Question: I'm trying to create a spot light that illuminates a cube. The surface underneath should then show a shadow. Unfortunately I wasn't able to achieve this. The light ignores the cube and casts the light on both - the surface and the cube - regardless that the cube is in the way.
How it looks like:

The code, I just set castsShadow to YES on every node for testing, but nothing so far helped:
'''
BOOL shadows = YES;
_baseNode.castsShadow = shadows;
_scene.rootNode.castsShadow = shadows;
SCNBox *box = [SCNBox boxWithWidth: 50 height: 50 length: 50 chamferRadius: 10];
box.firstMaterial.diffuse.contents = [UIColor colorWithRed: 0.0 green:0.0 blue: 0.8 alpha: 1.0];
box.firstMaterial.doubleSided = YES;
SCNNode *boxNode = [SCNNode nodeWithGeometry: box];
boxNode.position = SCNVector3Make(100, 100, 100);
boxNode.castsShadow = shadows;
[_baseNode addChildNode: boxNode];
SCNBox *plane = [SCNBox boxWithWidth: 1000 height:1000 length: 40 chamferRadius: 10];
plane.firstMaterial.diffuse.contents = [UIColor colorWithWhite: 0.2 alpha: 1.0];
SCNNode *planeNode = [SCNNode nodeWithGeometry: plane];
planeNode.position = SCNVector3Make(100, 100, 0);
planeNode.castsShadow = shadows;
[_baseNode addChildNode: planeNode];
SCNNode *lightNode = [SCNNode node];
lightNode.light = [SCNLight light];
lightNode.light.type = SCNLightTypeSpot;
lightNode.light.spotInnerAngle = 0;
lightNode.light.spotOuterAngle = 45;
lightNode.light.shadowRadius = 10.0;
lightNode.light.zFar = 10000;
lightNode.light.shadowColor = [UIColor colorWithRed: 0.0 green: 1.0 blue:0.0 alpha: 1.0];
lightNode.castsShadow = shadows;
lightNode.position = SCNVector3Make(100, 100, 170);
[_baseNode addChildNode:lightNode];
SCNNode *lightNode2 = [SCNNode node];
lightNode2.light = [SCNLight light];
lightNode2.light.type = SCNLightTypeAmbient;
lightNode2.light.color = [UIColor colorWithRed: 0.3 green: 0.3 blue:0.3 alpha: 1.0];
[_baseNode addChildNode: lightNode2];
[_scene.rootNode addChildNode: _baseNode];
'''
}
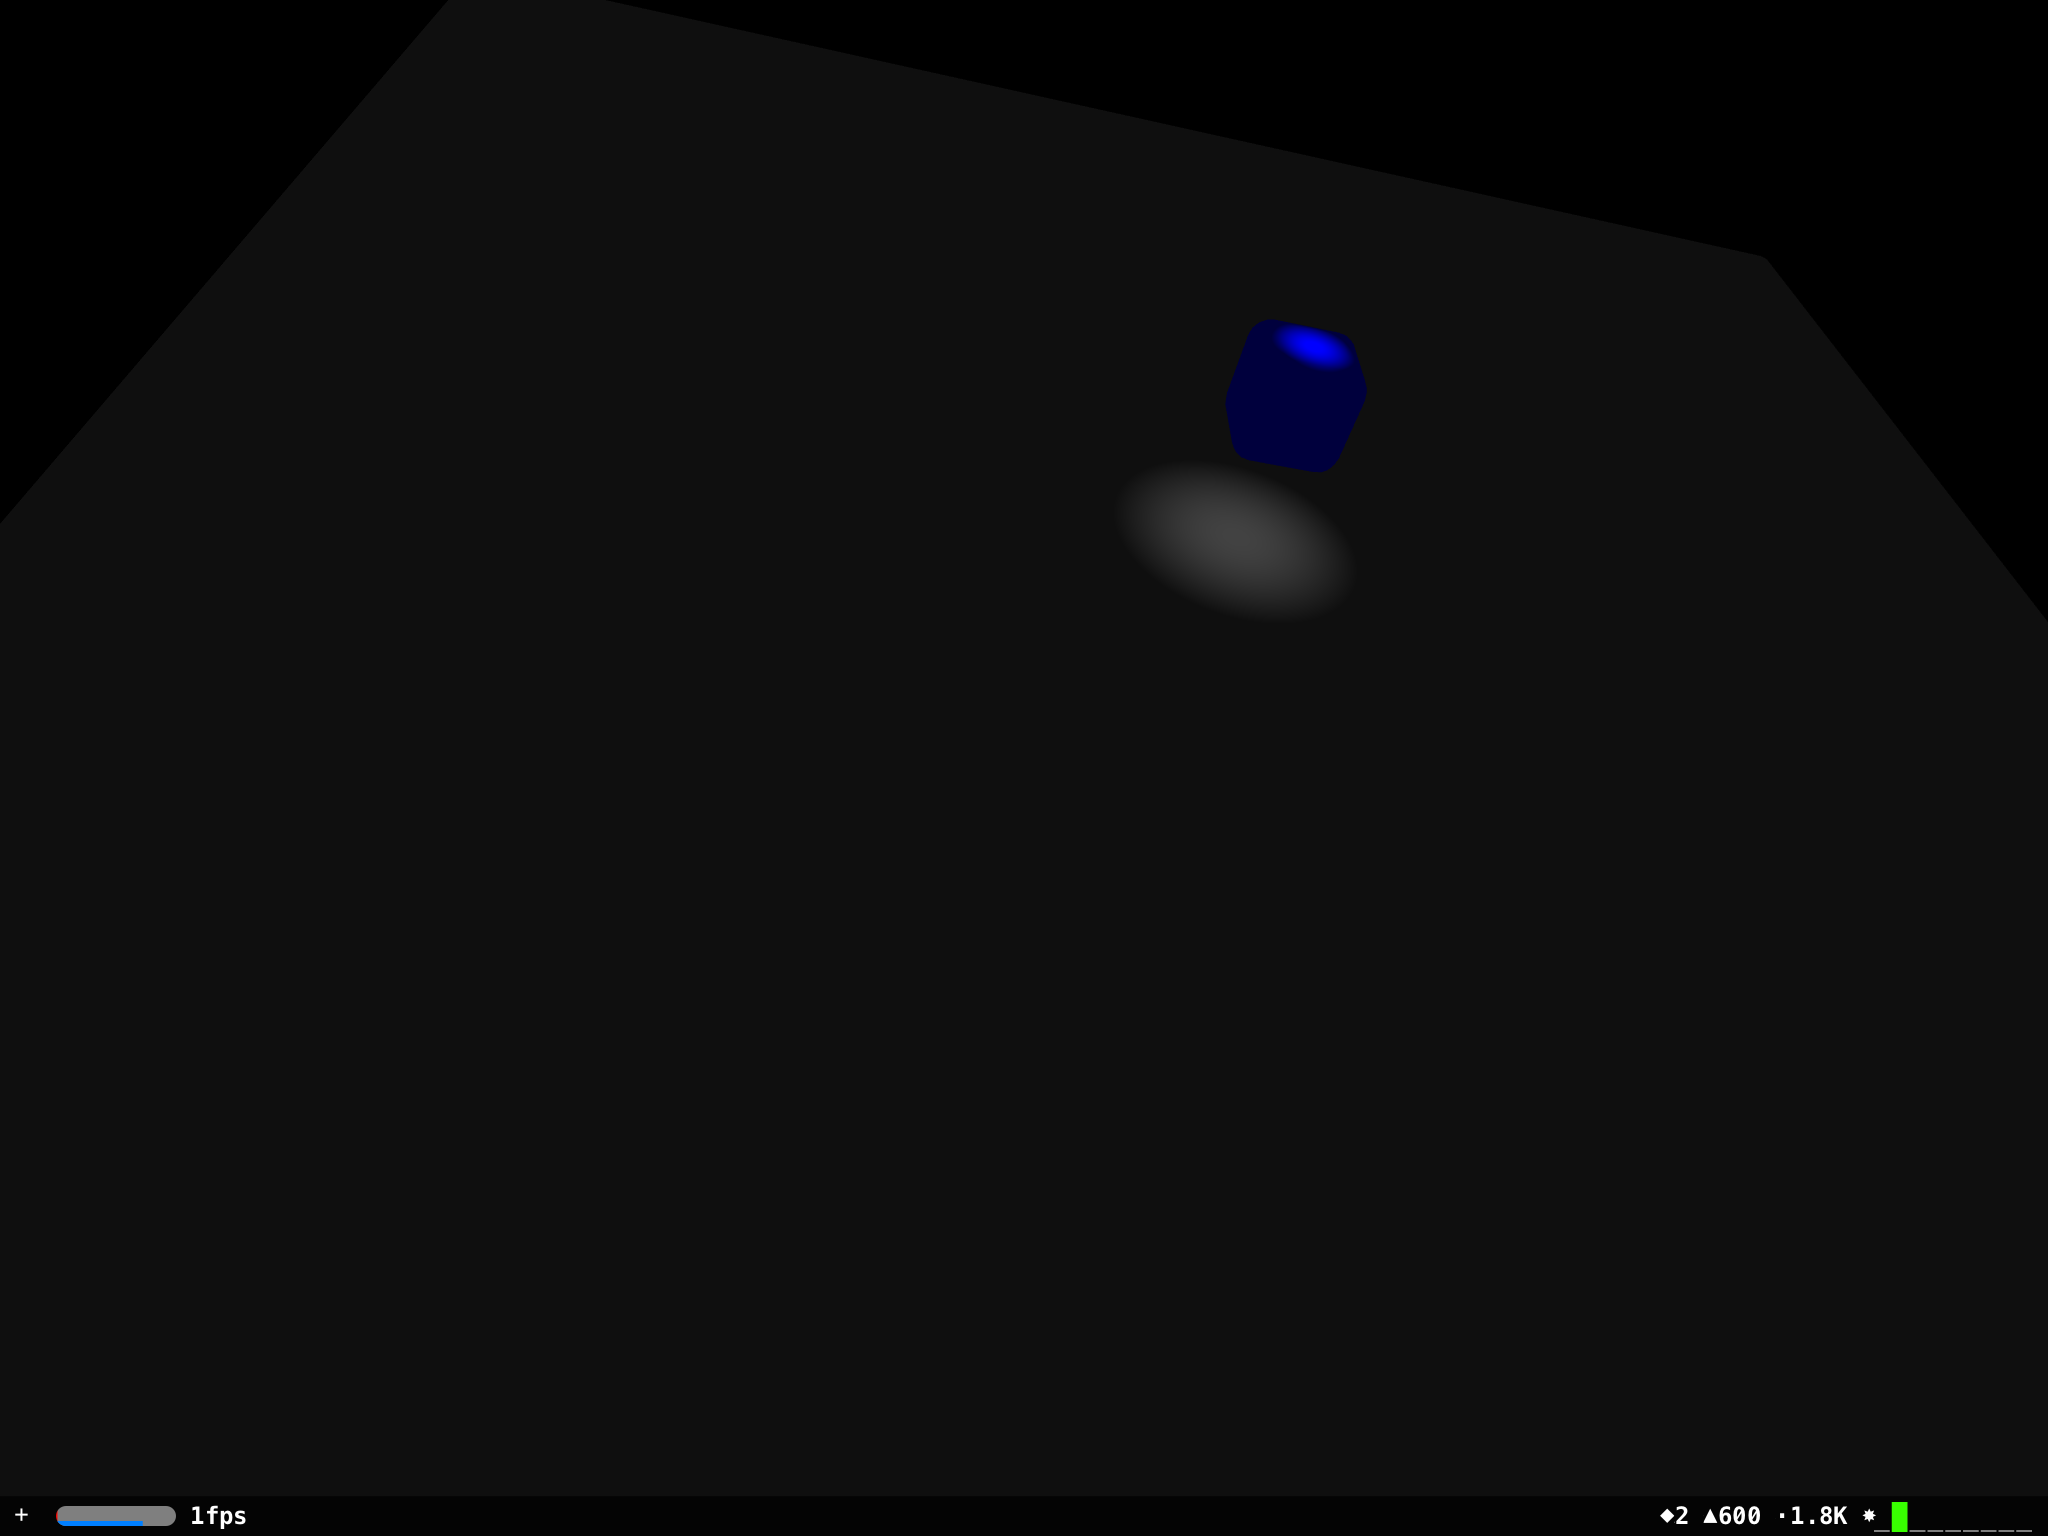
Answer: you have to set 'castsShadow' on the 'SCNLight' (instead of on the 'SCNNode' that holds the light).